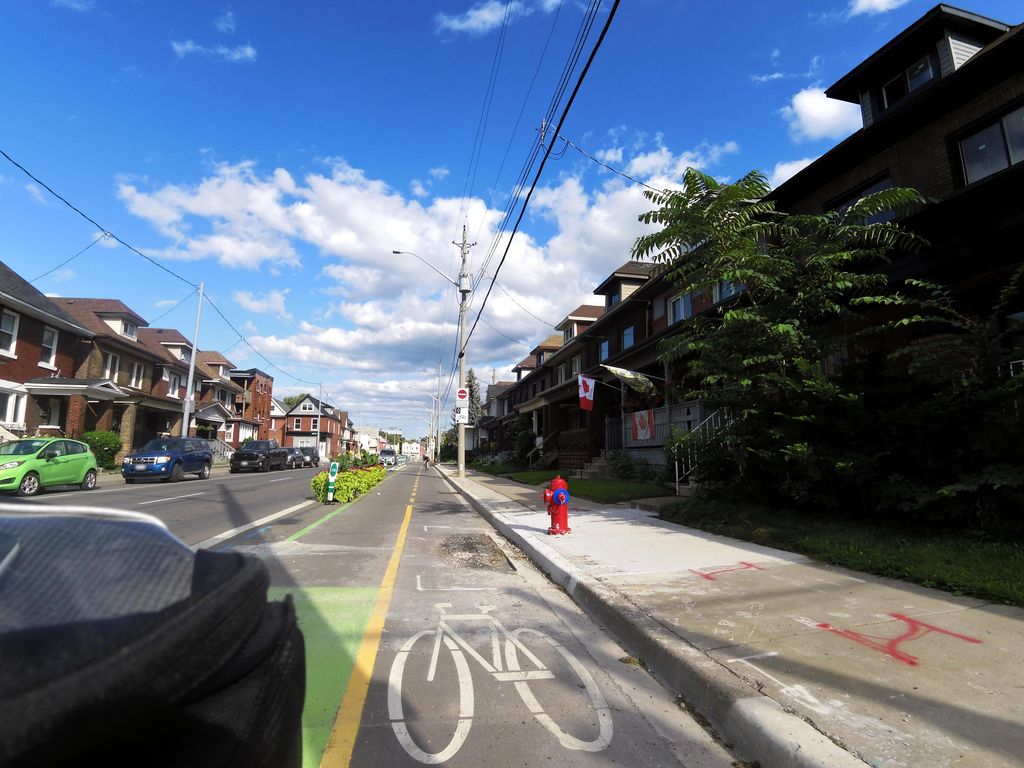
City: hamilton